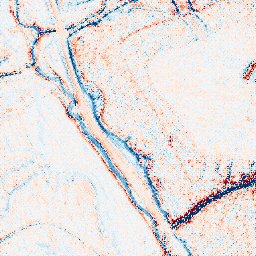
Category: edge_preserving
Decomposition family: bilateral
Decomposition parameters: d: 15
sigma_color: 75
sigma_space: 150
Upsampling method: regularized
Upsampling parameters: scale: 2
lambda_reg: 0.1
Upsampling scale: 2